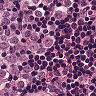
Metastatic tissue present: yes